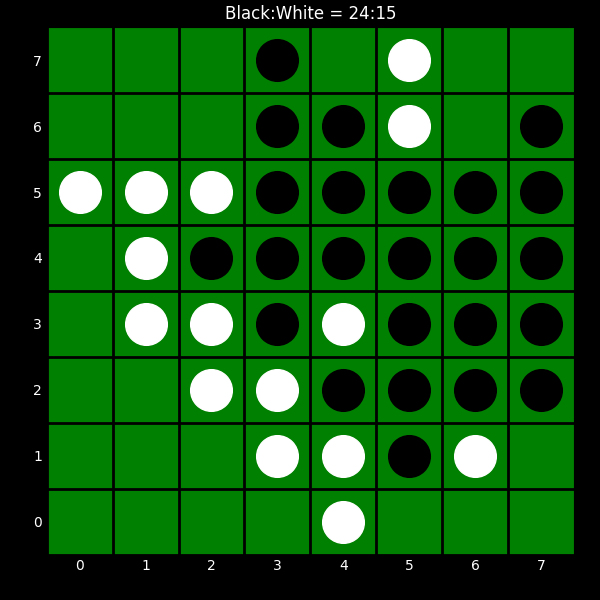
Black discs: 24
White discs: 15